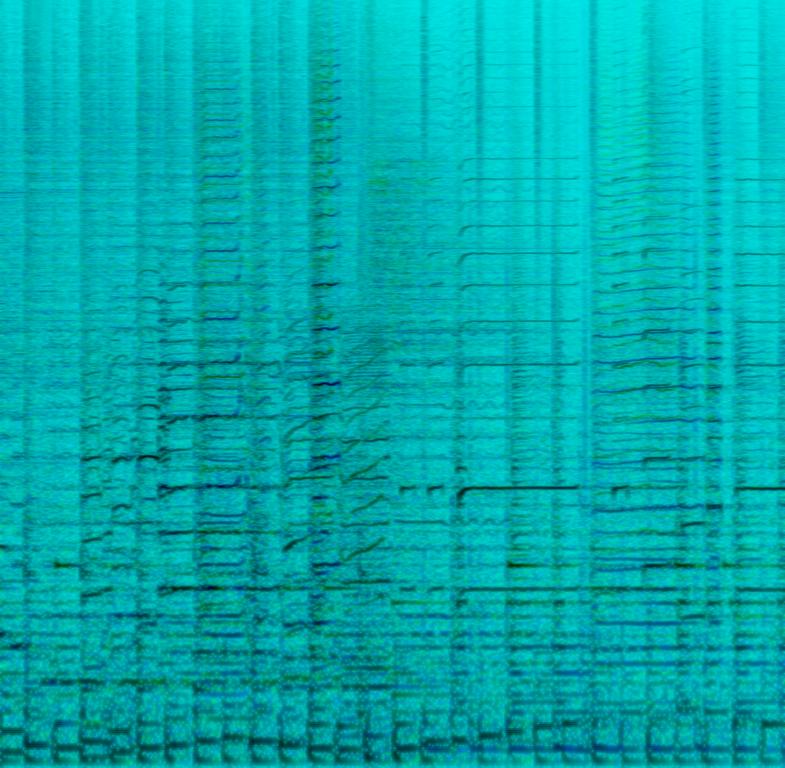
Big band jazz style music featuring a lead clarinetist soloing over a walking bassline, electric jazz guitar, a wind section, brass, string section, and a choir.